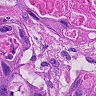
Metastatic tissue present: yes